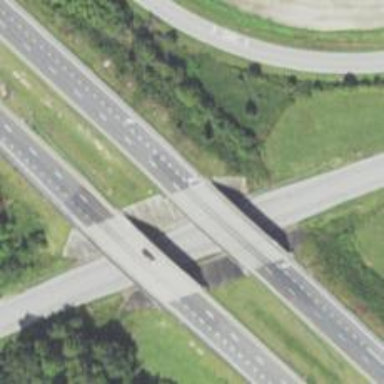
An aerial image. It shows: Motorway bridge.